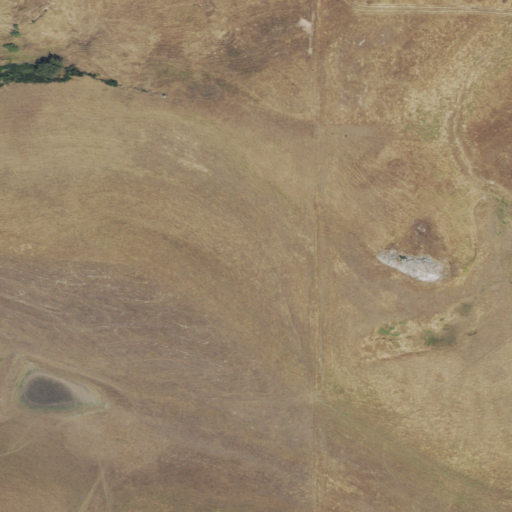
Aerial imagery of mountains in California named Potrero Hills containing shrub and grassland